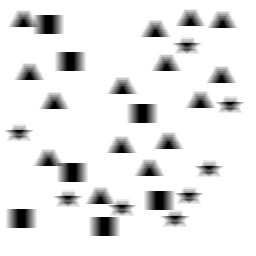
Squares: 7
Triangles: 15
Stars: 8
Total shapes: 30